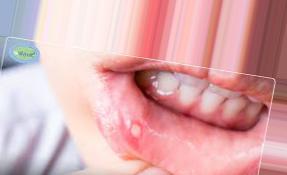
Condition: Mouth Ulcer